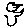
Label: bird